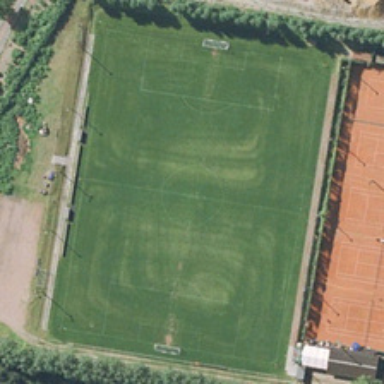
Five basketball fields are near a football field surrounded by green trees .